Question: I need to turn a click location into a polar coordinate.
This is my current algorithm. Location is the location on the canvas of the click ('{x:evt.clientX, y:evt.clientY}'), center is the offset of the origin from 0,0. For example, if the circle is centered on 250, 250, center is '{x:250, y:250}'. Scale is the scale of the radius. For example, if the radius of a circle from the center would normally be 50 and the scale is .5, the radius becomes 25. (it's for zooming in/out)
'''
this.getPolarLocation = function(location){
var unscaledFromCenter = {
x: location.x - center.x,
y: location.y - center.y
};
var angle = this.getAngleOnCircle(unscaledFromCenter);
var dist = Math.sqrt(unscaledFromCenter.x * unscaledFromCenter.x + unscaledFromCenter.y * unscaledFromCenter.y) * this.ds.scale;
return {
angle:angle,
dist:dist,
toString: function(){
return "Theta: ".concat(angle).concat("; dist: ").concat(dist);
}
};
}
this.getAngleOnCircle = function(location){
var x = location.x;
var y = location.y;
if(x == 0 && y > 0)
return Math.PI / 2;
if(x == 0 && y < 0)
return 3 * Math.PI / 2;
if(y == 0 && x > 0)
return 0;
if(y == 0 && x < 0)
return Math.PI;
var angle = Math.atan(y/x);
if(x > 0 && y > 0)
return angle;
if(x < 0)
return Math.PI + angle
return Math.PI * 2 + angle;
}
'''
Screenshots of the issue. The left is what happens zoomed out (and is not supposed to happen). The right is zoomed in (scale >= 1), and is what is supposed to happen.

I'm under the impression that my center coordinates are being shifted slightly off. It seems to work fine for scale >= 1, but not for scale < 1
Source:
circos.html: <URL>
circos.js: <URL>
datasource.js: <URL>
Run in Firefox
So my question is: why doesn't this work?
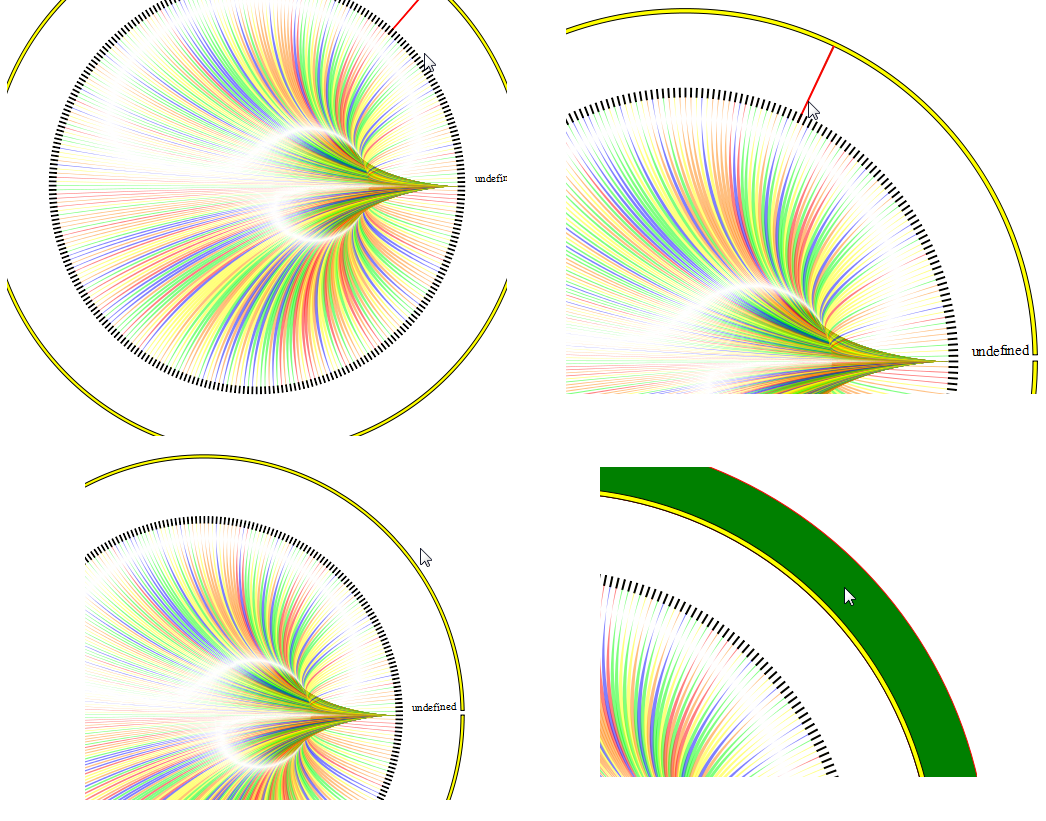
Answer: For some reason, the program automagically works when I close firebug. It doesn't seem to work on Firefox 5, only the version I have (in the 3s somewhere). Either way, I'm scrapping the project for something more object oriented. There's no way the current algorithm could handle a genome. (which is exactly what I'm going to be mapping)
UPDATE:
I figured out the problem... I was measuring the distance from the top left of the page, not the top left of the canvas. Thus, when firebug was enabled, the screen was shifted, making the problems worse. The solution is the use canvas.offsetLeft and canvas.offsetTop to calculate the position on the canvas.